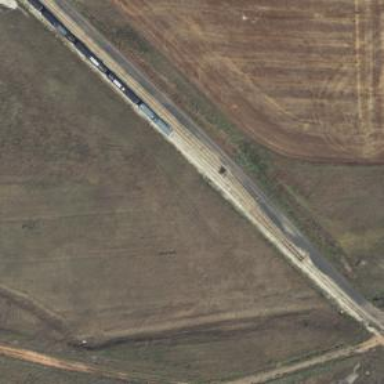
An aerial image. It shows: Railway siding for service.